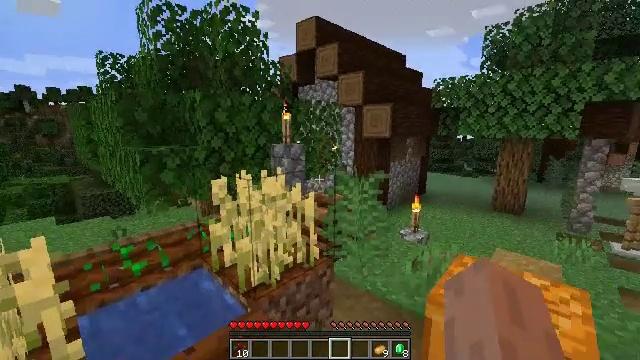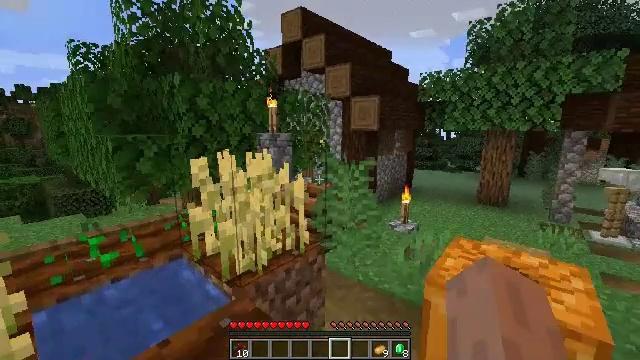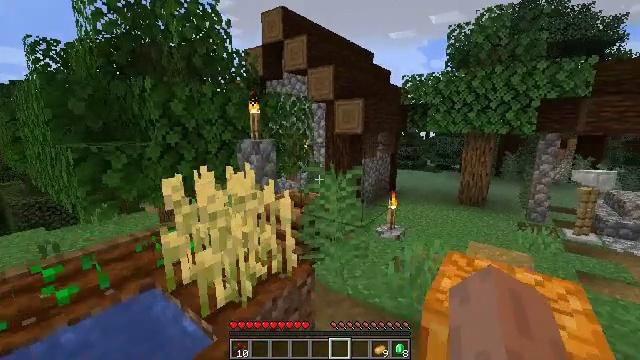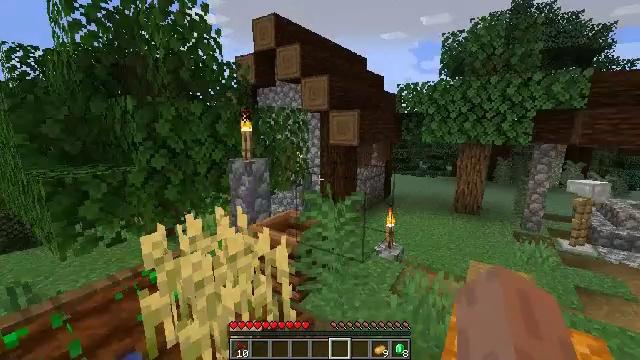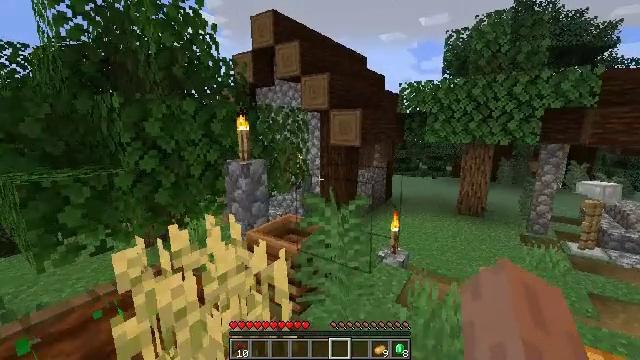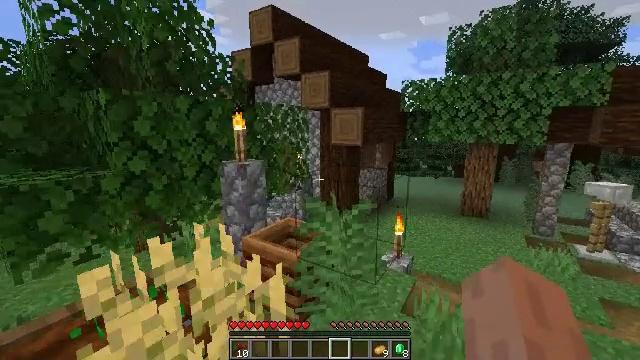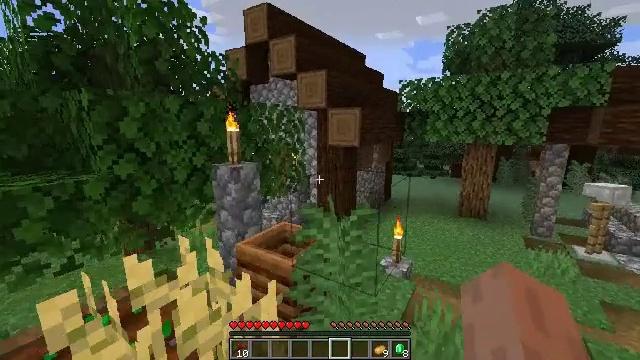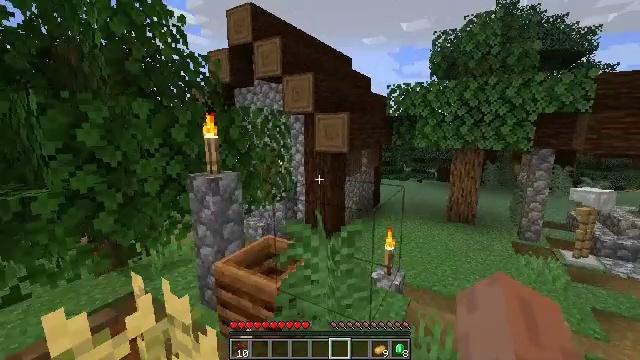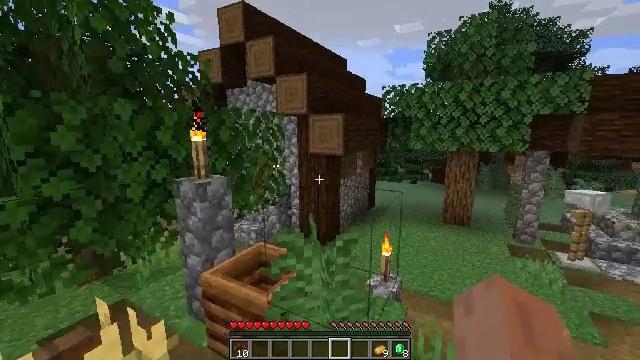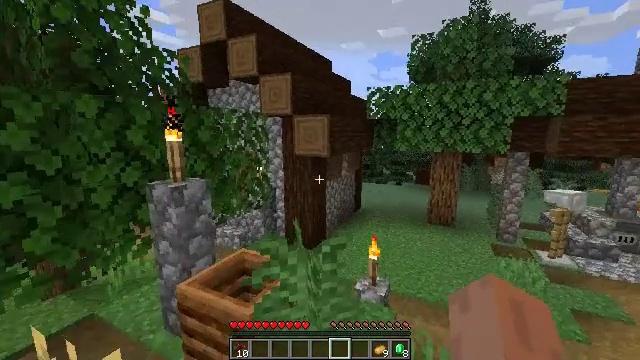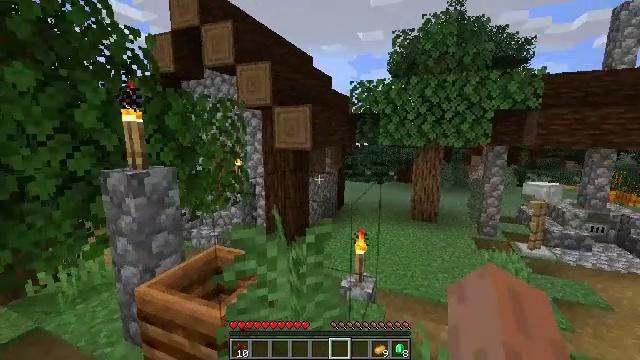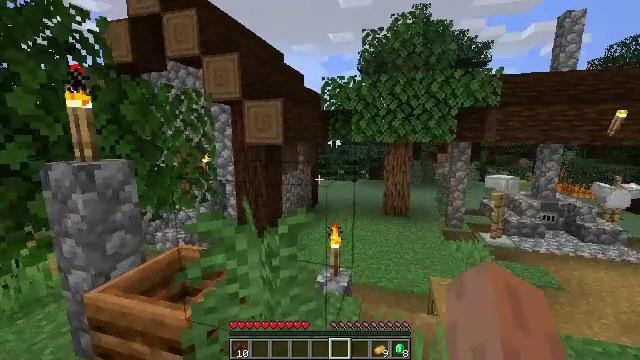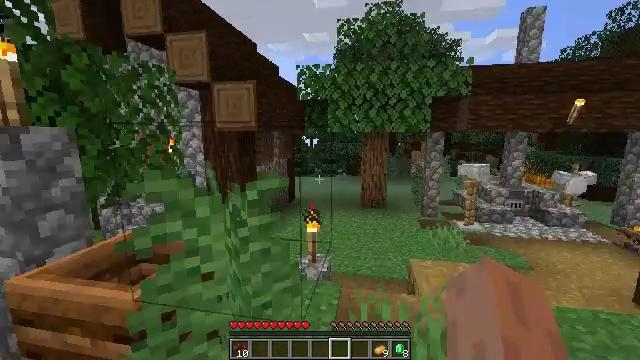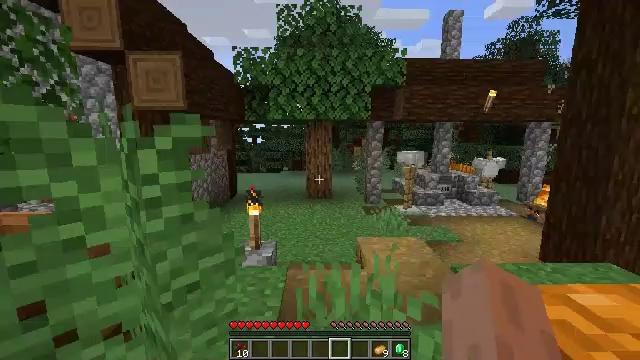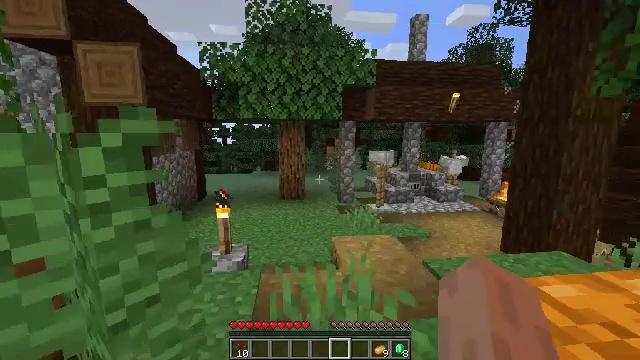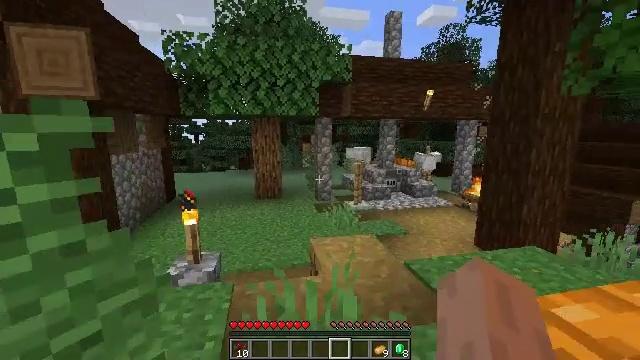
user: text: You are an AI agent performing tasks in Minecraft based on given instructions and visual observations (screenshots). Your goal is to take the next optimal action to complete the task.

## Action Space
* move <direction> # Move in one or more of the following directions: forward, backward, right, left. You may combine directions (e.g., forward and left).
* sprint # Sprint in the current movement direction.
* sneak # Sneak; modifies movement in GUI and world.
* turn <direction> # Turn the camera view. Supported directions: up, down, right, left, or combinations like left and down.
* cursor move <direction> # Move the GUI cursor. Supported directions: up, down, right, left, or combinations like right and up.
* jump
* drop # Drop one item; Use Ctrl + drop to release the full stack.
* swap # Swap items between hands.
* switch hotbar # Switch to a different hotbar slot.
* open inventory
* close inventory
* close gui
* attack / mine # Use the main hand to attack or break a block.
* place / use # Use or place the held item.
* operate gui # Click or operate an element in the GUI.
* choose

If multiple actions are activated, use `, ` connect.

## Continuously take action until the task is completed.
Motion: motion action
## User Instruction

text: Break the purple carpet block.
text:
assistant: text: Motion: move forward, turn right
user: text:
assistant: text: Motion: move forward, turn right
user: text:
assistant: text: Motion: move forward, turn right
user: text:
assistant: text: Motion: move forward
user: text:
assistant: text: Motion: move forward
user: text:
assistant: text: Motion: move forward
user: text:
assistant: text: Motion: move forward, turn right
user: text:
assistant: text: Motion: move forward, turn right
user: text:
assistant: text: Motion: move forward, turn right
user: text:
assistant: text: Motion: move forward, turn right
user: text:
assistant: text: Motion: move forward, turn right
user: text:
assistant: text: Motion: move forward, turn right
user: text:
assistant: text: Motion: move forward, turn right
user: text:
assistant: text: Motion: move forward, turn right
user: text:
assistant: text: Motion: move forward, turn right
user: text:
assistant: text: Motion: move forward
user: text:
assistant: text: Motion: move forward
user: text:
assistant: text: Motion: move forward
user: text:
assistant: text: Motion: move forward
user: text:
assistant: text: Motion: move forward
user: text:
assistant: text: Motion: move forward
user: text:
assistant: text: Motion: move forward
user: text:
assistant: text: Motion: move forward
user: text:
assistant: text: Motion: move forward
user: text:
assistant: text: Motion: move forward
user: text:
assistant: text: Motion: move forward
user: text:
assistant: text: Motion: move forward
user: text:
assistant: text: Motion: move forward, turn right
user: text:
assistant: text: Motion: move forward, turn right
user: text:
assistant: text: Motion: move forward